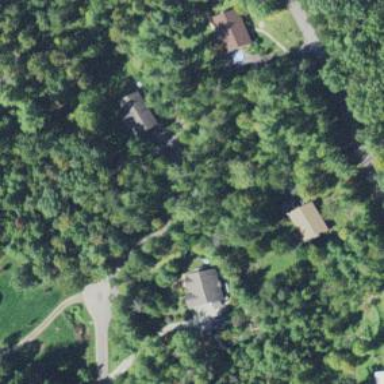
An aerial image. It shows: Driveway.